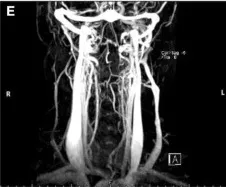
Neck. In Case 2.
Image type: radiology (mri)